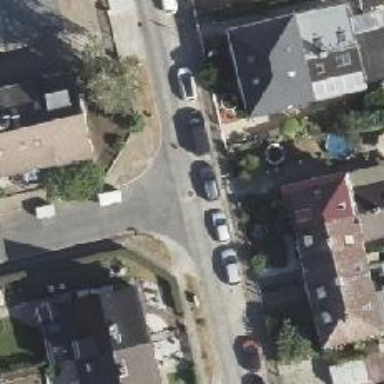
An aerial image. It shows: Residential road with sidewalks on both sides.